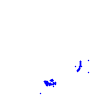
Particle: pion